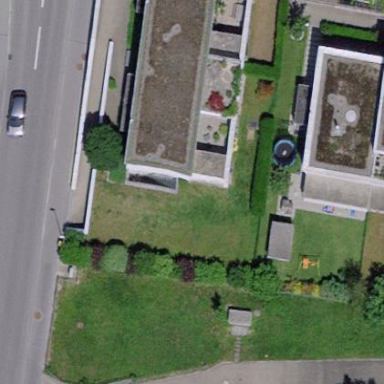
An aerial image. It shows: Terrace building.